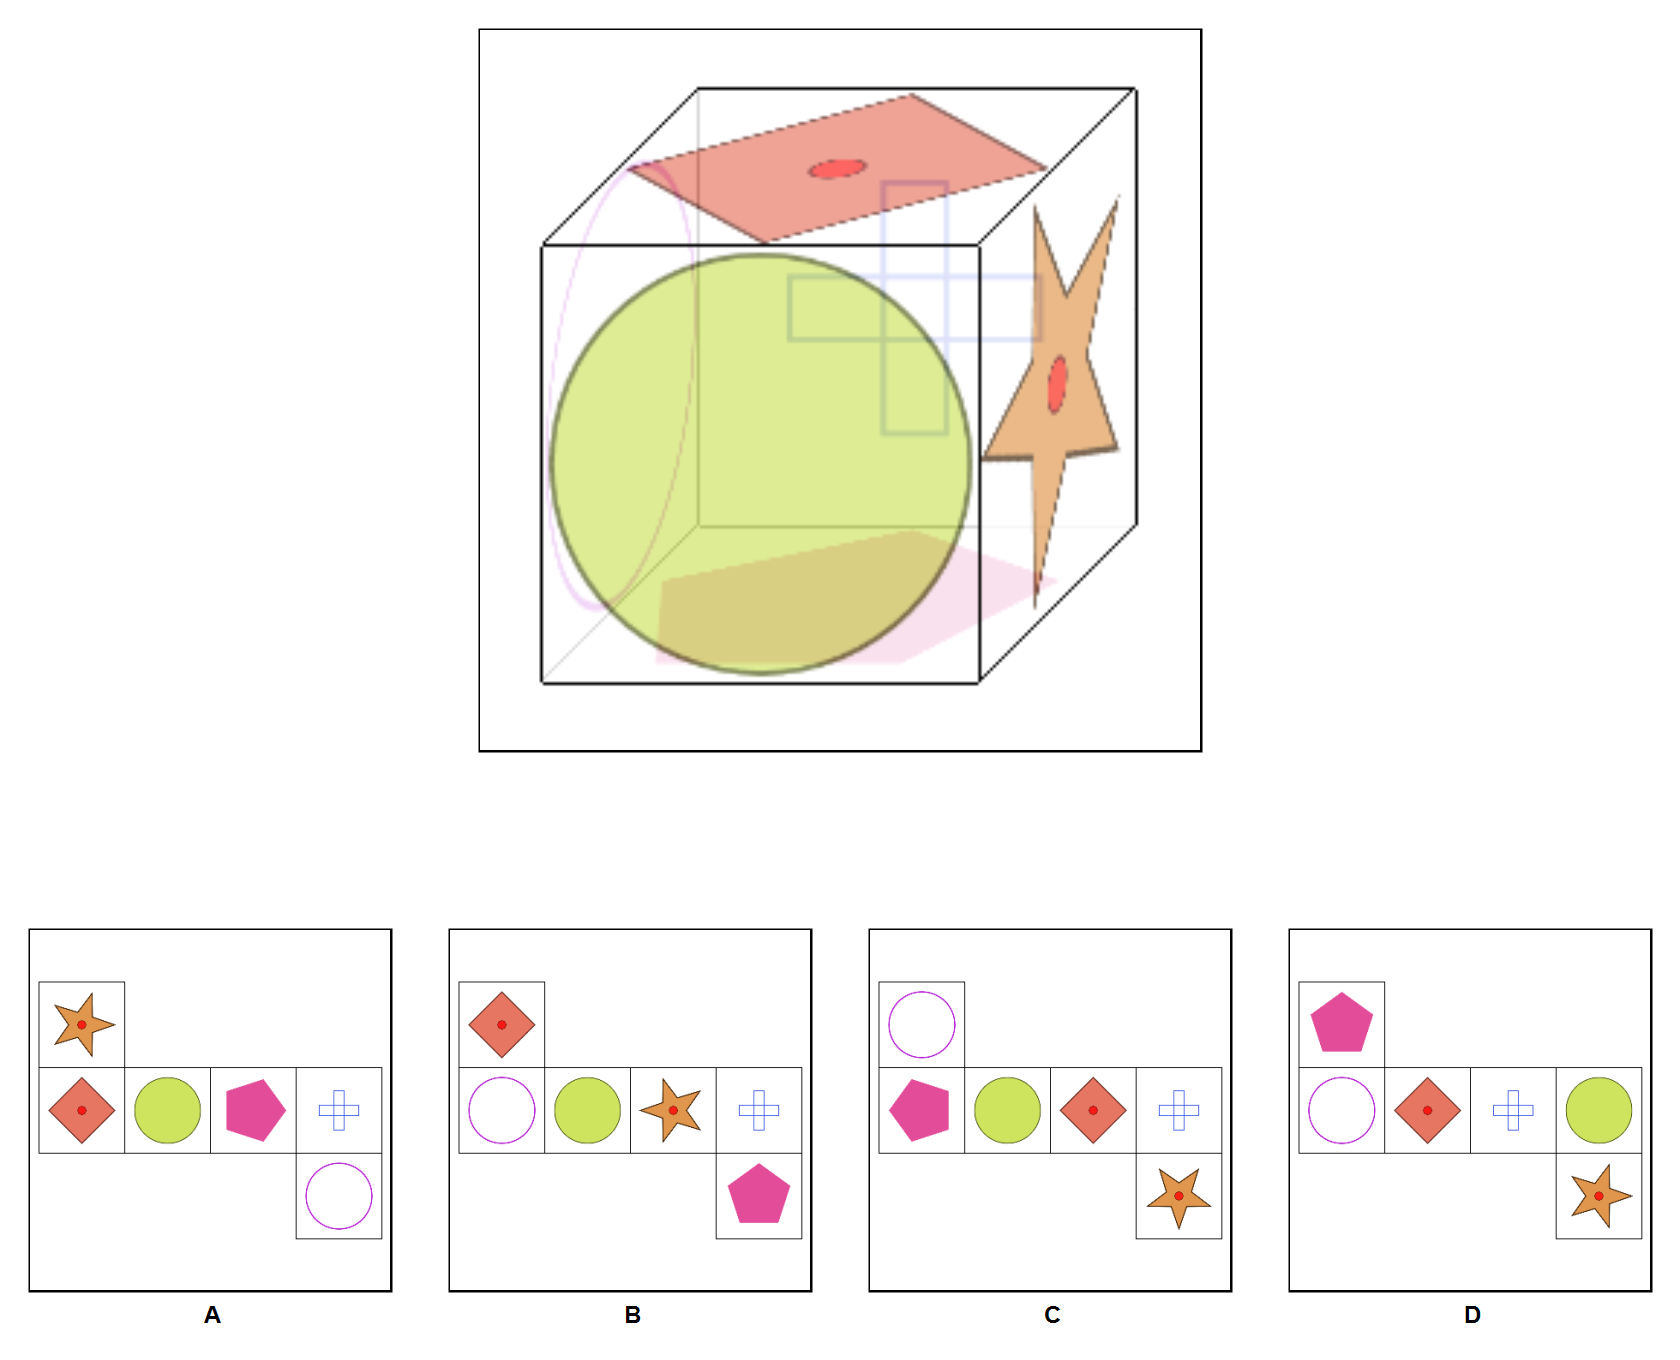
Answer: D